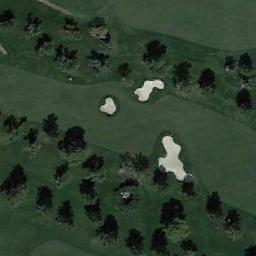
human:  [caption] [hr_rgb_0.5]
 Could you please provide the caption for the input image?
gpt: There are several rows of trees on this lawn .

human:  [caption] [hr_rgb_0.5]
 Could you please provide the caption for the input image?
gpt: Lots of trees are near the golf course .

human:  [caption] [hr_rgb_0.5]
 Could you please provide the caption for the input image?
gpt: The golf course has some fairways and three sandpits and some barrier trees are on both sides of the fairways .

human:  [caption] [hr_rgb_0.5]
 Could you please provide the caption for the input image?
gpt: There are several bunkers and many trees on a large green lawn on the golf course .

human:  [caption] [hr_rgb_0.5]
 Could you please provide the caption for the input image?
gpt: There are three bunkers and many trees on the golf course .